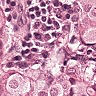
Metastatic tissue present: yes